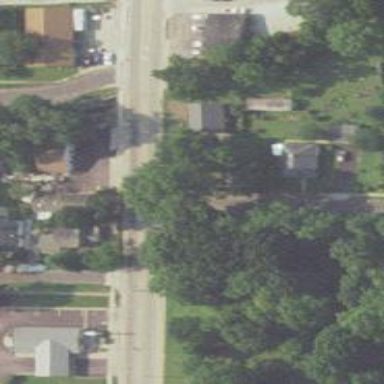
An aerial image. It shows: Residential road with asphalt surface and sidewalk on the left.